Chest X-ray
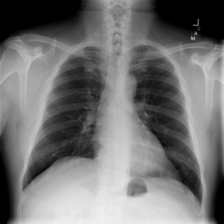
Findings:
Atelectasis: negative
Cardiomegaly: negative
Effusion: negative
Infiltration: negative
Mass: negative
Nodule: negative
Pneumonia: negative
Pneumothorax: negative
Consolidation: negative
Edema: negative
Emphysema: negative
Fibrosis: negative
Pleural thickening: negative
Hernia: negative